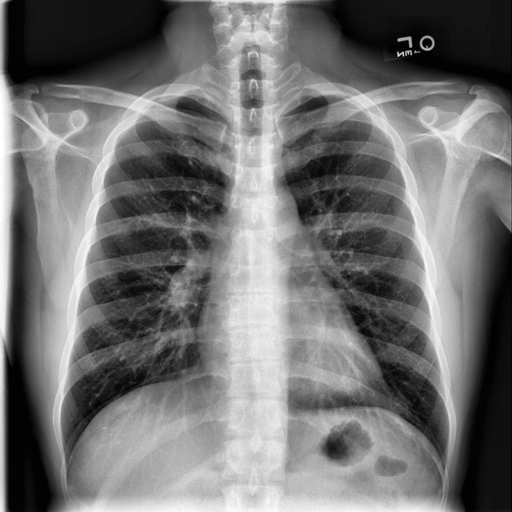
Finding: NORMAL